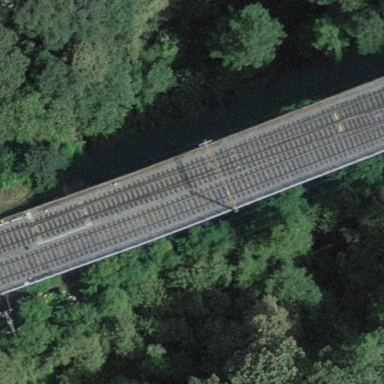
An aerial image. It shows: Man-made bridge.